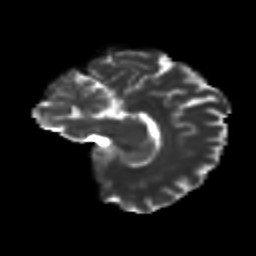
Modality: T2w
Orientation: sagittal
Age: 27
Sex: female
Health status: healthy
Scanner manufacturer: siemens
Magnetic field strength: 3 T
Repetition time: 8.6 s
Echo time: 0.095 s